Question: I getting problem in PopUp position in safari. I used "" for Confirmation box in my web application It work good in all browsers except safari browser.
check image what I exactly getting issue..

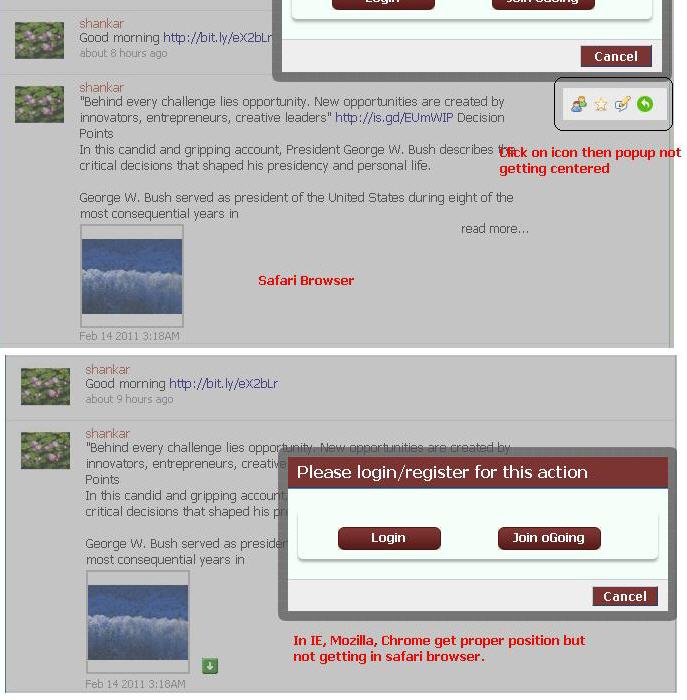
Answer: I took a look at <URL>'s code. In my opinion, it is a very poorly-done plugin. It also hasn't been updated in a couple years.
I'd recommend switching to <URL>.